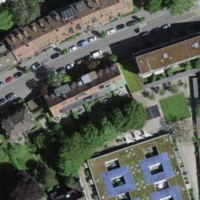
EUNIS habitat code: 54
Species observed at this site:
Ficus carica